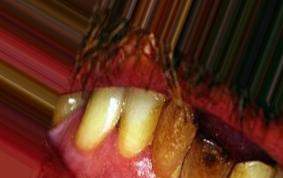
Condition: Tooth Discoloration